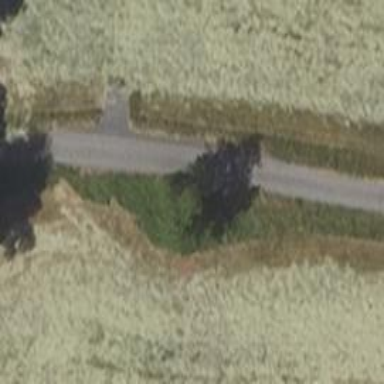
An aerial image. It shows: Passing place on the road.